Question: i am seeking guidance on creating public type definitions for the aurelia framework - <URL>
i am struggling with the following pattern:

typescript compiler wont allow export declaration in an ambient external module declaration that references an external module through relative external module name
the repos use systemjs and jspm to resolve aurelia-metadata. i want to use ambient module declarations to expose the types from aurelia-metadata
what i'm trying to achieve is effectively the same as copying the contents of origin.d.ts, resource-type.d.ts, and metadata.d.ts into the ambient module declaration in aurelia.d.ts.
note that ./metadata/index.js basically publishes the public interface through its exports, and that is precisely what i want to expose in the ambient module declaration
i could surrender and manually copy the info from the compiler-generated origin.d.ts, resource-type.d.ts, and metadata.d.ts into the ambient module declaration, but have been trying to find a way to just expose what is exported in index.d.ts, as that is the public api for the module in the repo.
the issue with the manual approach is that there are already 20+ libraries, they will continue to grow, and if updating the api can't be done using the compiler, i will be forever tracking the changes in the repos and updating the api manually.
i believe that the public api for each repo must be an ambient module because the actual path to the corresponding import (aurelia-metadata in this case) is resolved using systemjs loader (the module dependencies are managed using jspm)
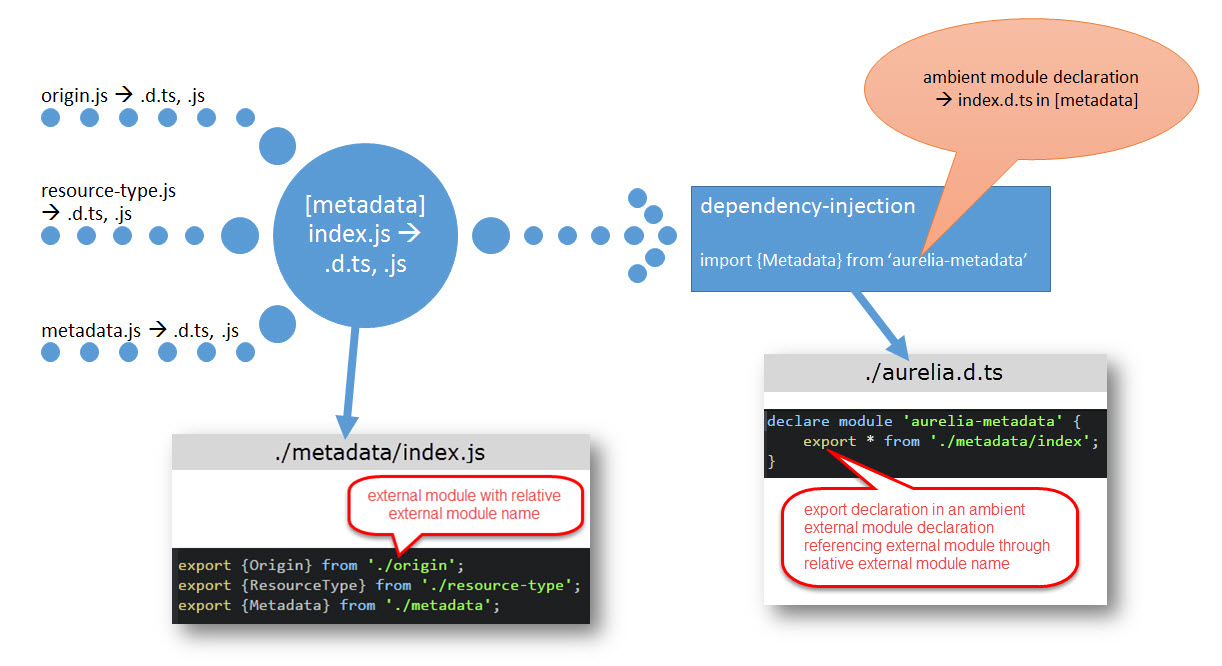
Answer: Assuming you have 'origin.d.ts':
'''
declare module 'aurelia/origin' {
export class Origin {
}
}
'''
You can import / reexport it as 'aurelia.d.ts':
'''
/// <reference path="./origin/origin.d.ts"/>
declare module 'aurelia' {
export * from 'aurelia/origin';
}
'''
---
Verified from usage:
'''
/// <reference path="./aurelia"/>
import {Origin as Origin1} from "aurelia/origin";
import {Origin as Origin2} from "aurelia";
'''
Note: the answer depend on how you want to use the definitions in Typescript.
Tracked here : <URL>